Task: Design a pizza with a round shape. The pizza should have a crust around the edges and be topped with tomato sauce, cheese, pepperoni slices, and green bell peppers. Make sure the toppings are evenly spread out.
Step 632:
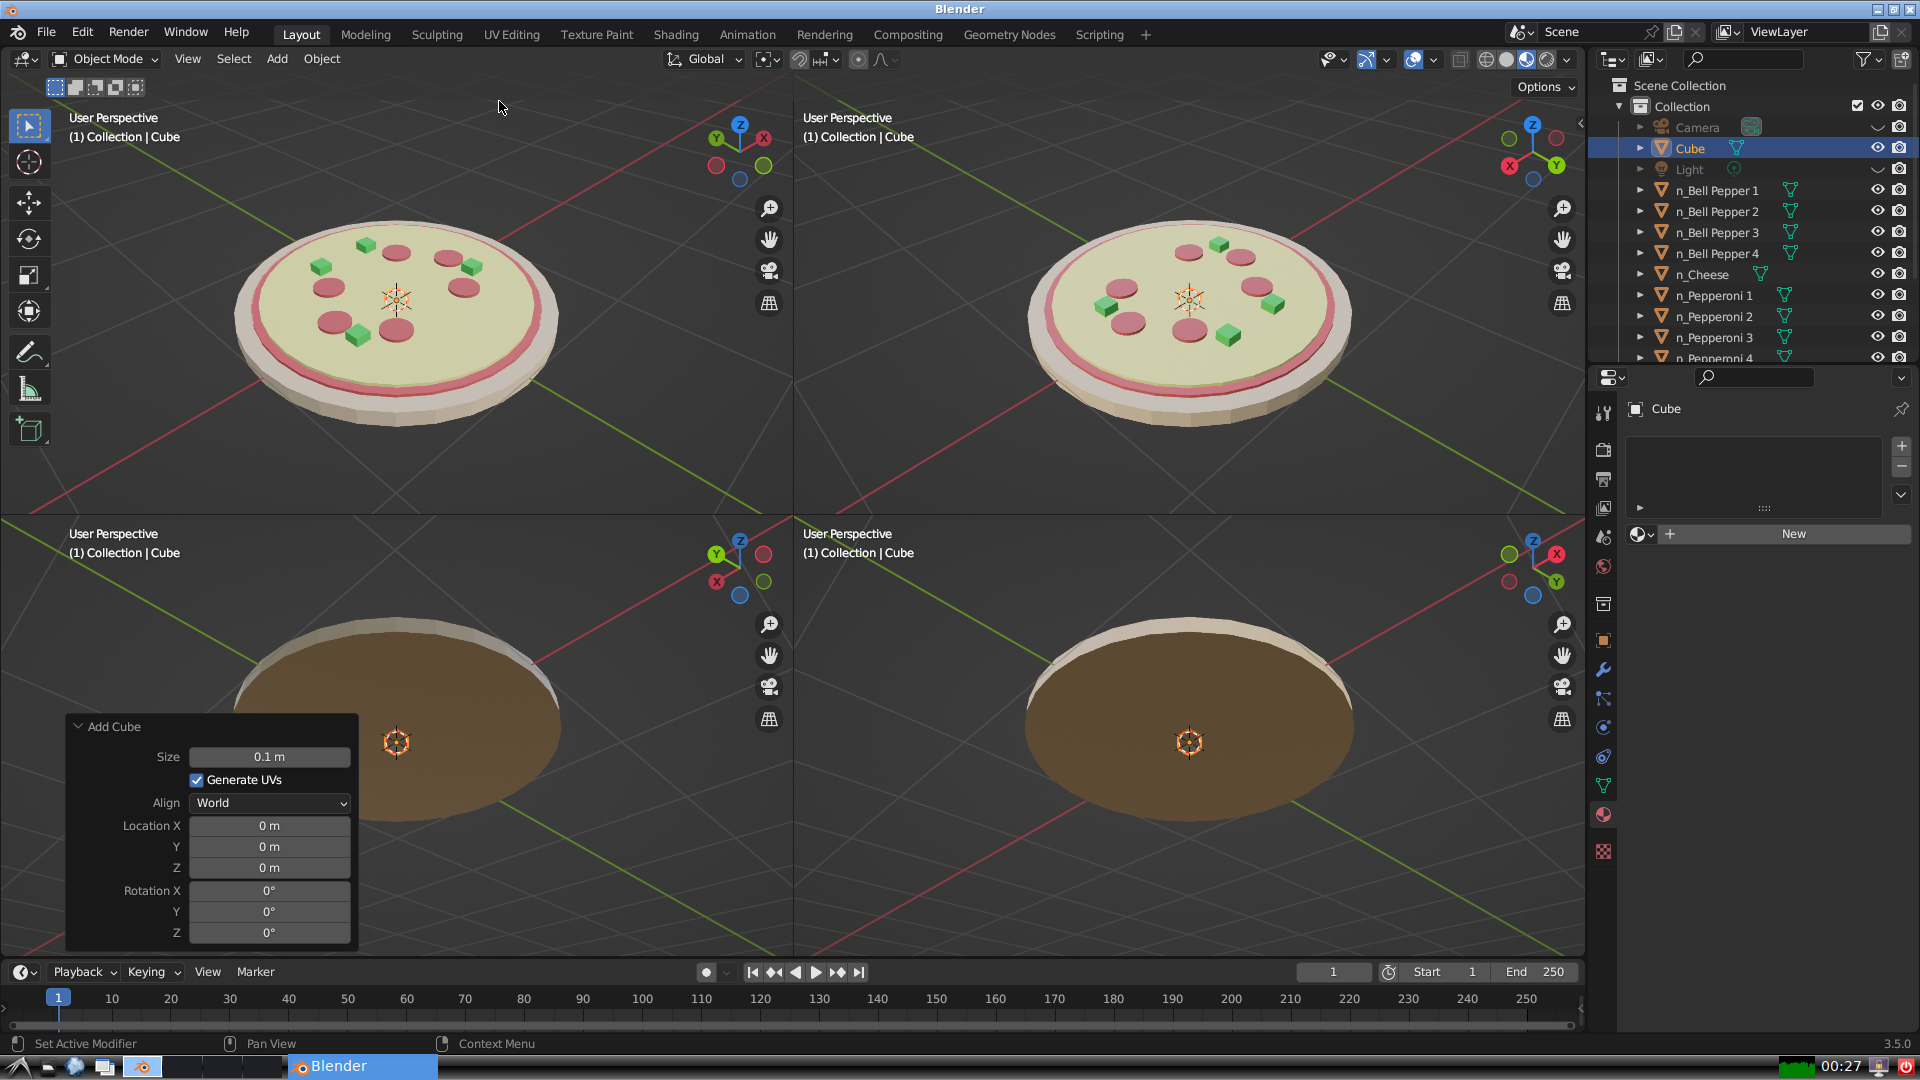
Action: {"mouse_move": [270, 757]}